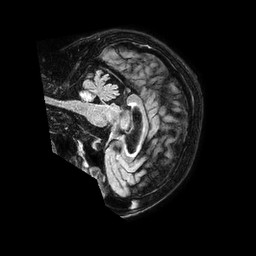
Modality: FLAIR
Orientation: sagittal
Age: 84
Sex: female
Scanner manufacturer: philips
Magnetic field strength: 1.5 T
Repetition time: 4.8 s
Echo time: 0.3 s